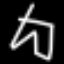
Label: pants